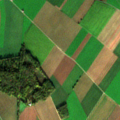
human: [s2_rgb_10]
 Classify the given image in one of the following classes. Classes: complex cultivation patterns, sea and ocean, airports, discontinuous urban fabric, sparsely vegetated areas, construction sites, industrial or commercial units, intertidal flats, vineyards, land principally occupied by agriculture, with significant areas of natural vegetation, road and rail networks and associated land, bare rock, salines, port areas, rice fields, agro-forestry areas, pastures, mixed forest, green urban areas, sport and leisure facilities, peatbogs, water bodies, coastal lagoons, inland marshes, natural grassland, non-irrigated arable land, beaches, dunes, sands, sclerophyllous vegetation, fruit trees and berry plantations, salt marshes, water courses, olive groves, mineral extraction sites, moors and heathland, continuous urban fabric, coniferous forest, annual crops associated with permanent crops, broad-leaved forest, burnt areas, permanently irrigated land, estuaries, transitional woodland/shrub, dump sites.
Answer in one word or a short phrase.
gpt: discontinuous urban fabric, sport and leisure facilities, non-irrigated arable land